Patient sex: F
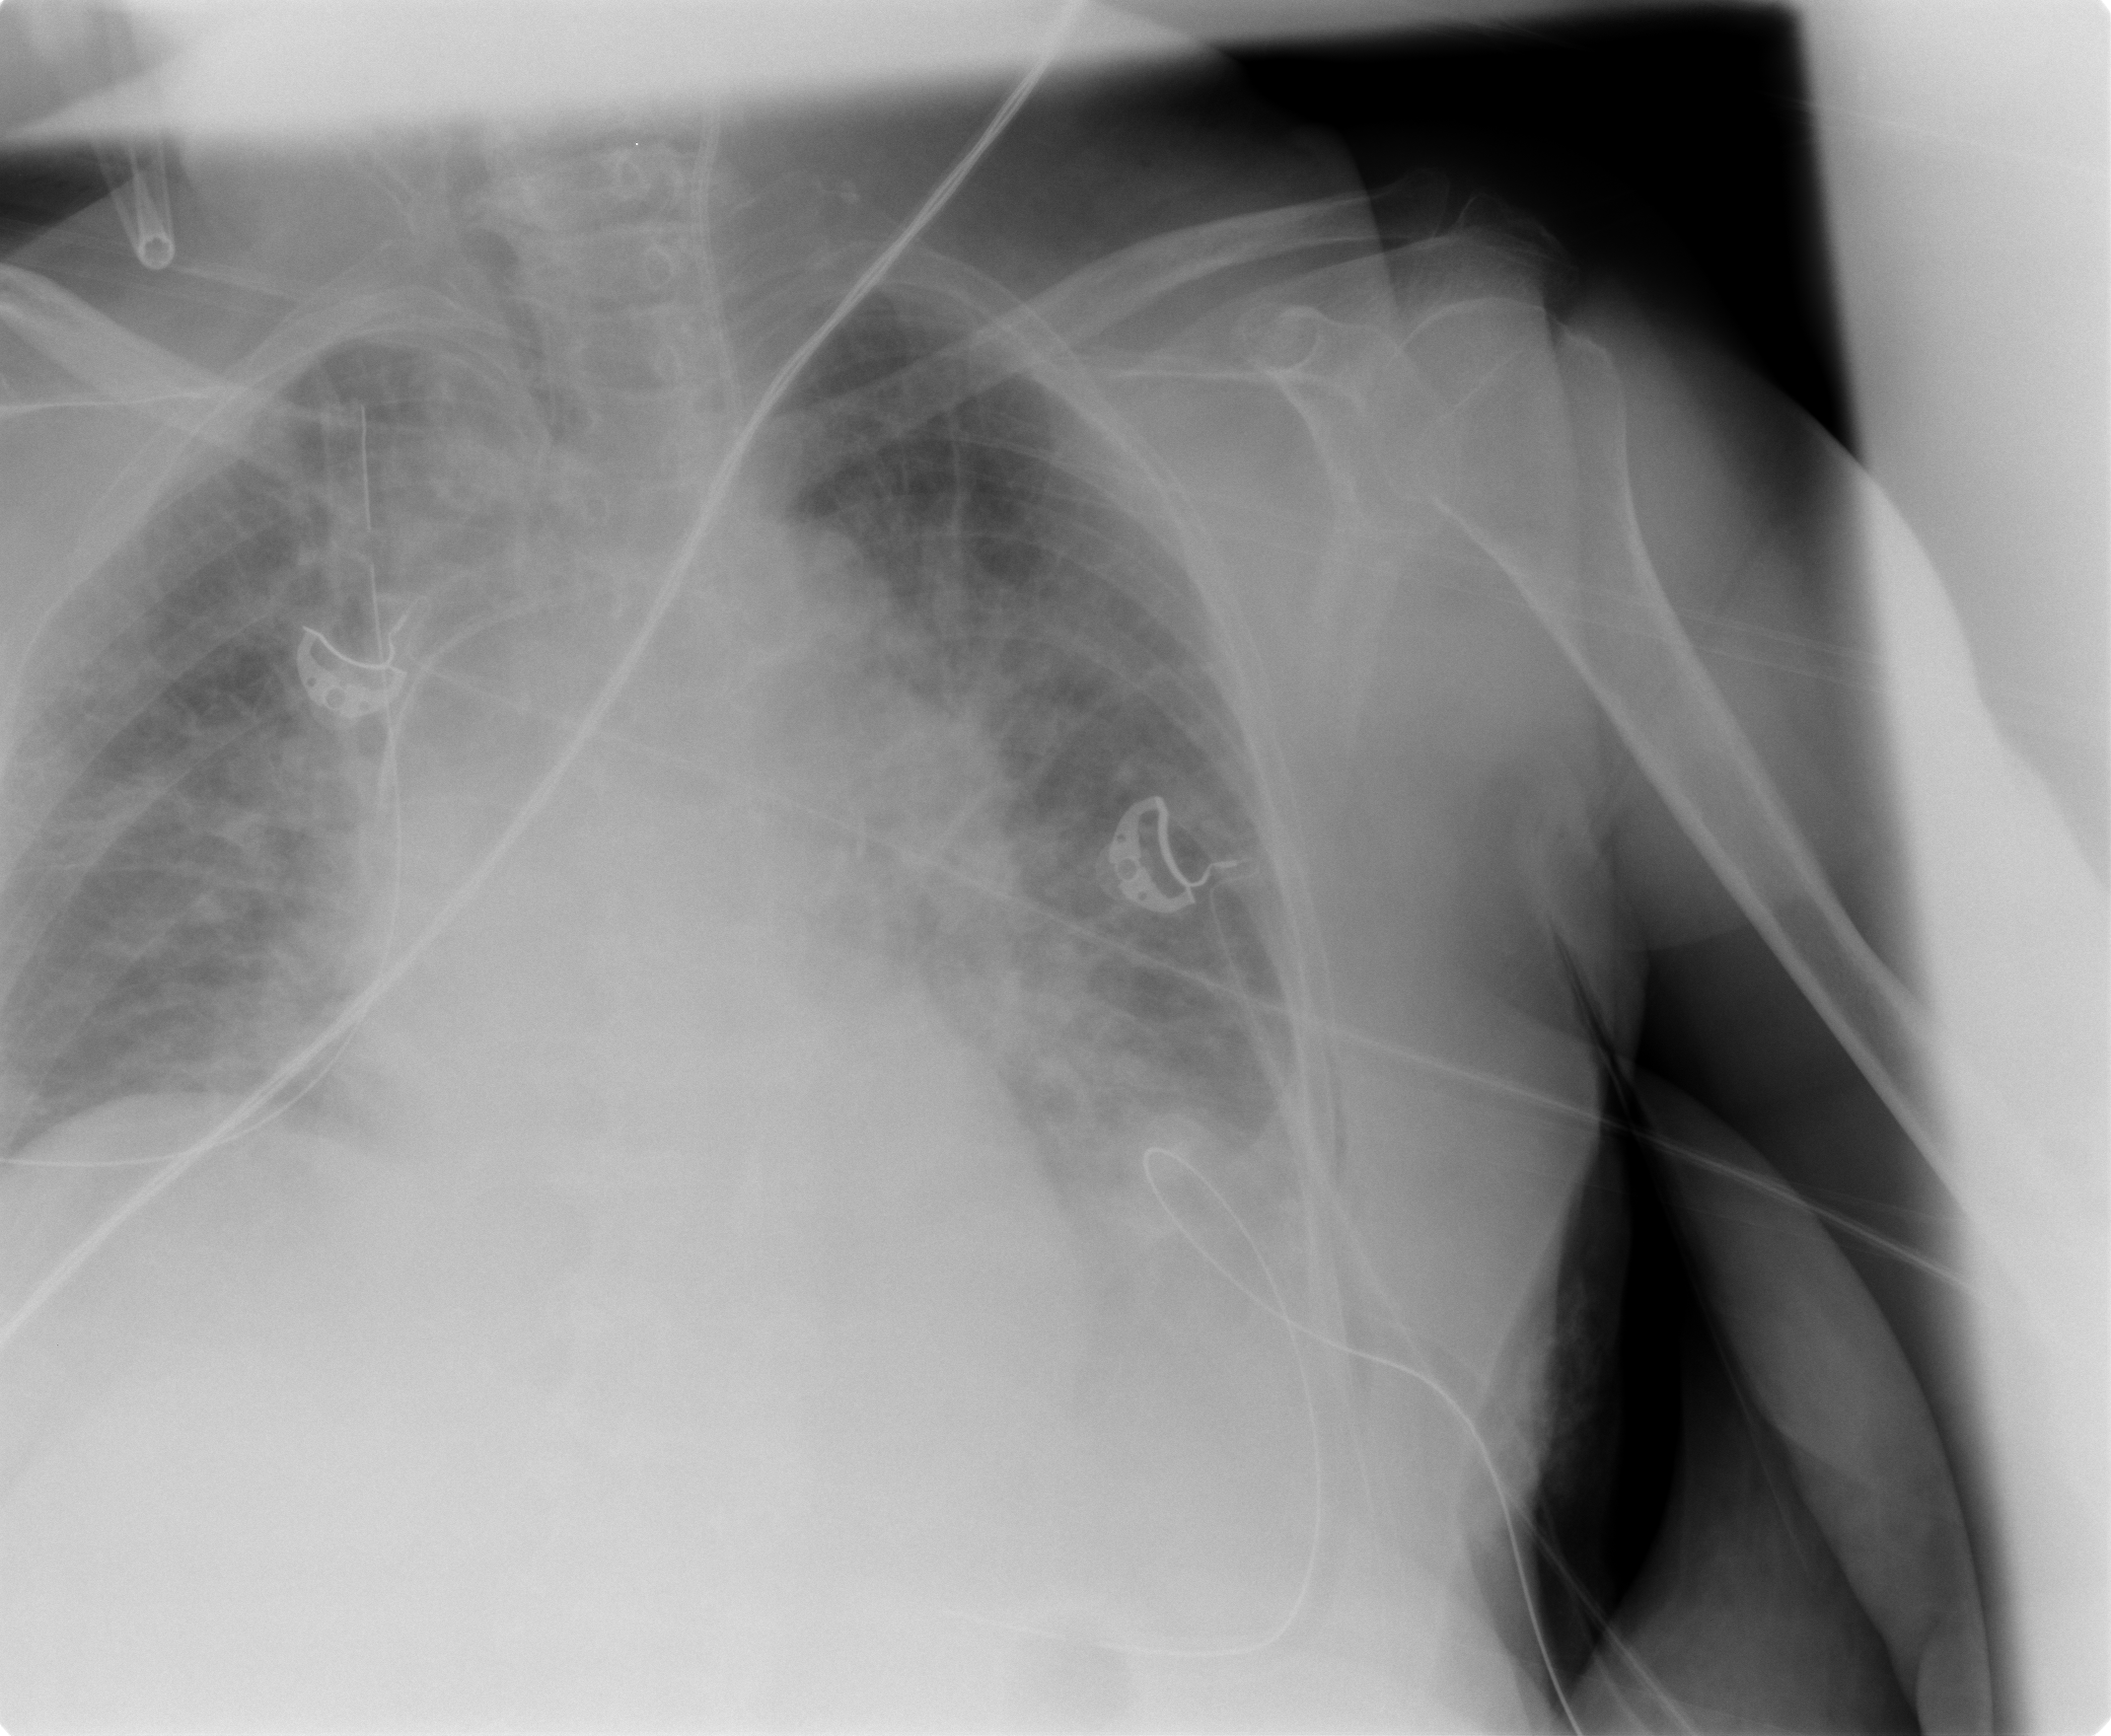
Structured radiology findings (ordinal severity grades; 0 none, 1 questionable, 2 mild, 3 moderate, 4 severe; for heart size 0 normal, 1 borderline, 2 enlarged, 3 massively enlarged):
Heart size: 1
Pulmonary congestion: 3
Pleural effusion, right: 1
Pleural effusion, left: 2
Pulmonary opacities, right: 3
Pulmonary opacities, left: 3
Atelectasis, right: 1
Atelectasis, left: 2